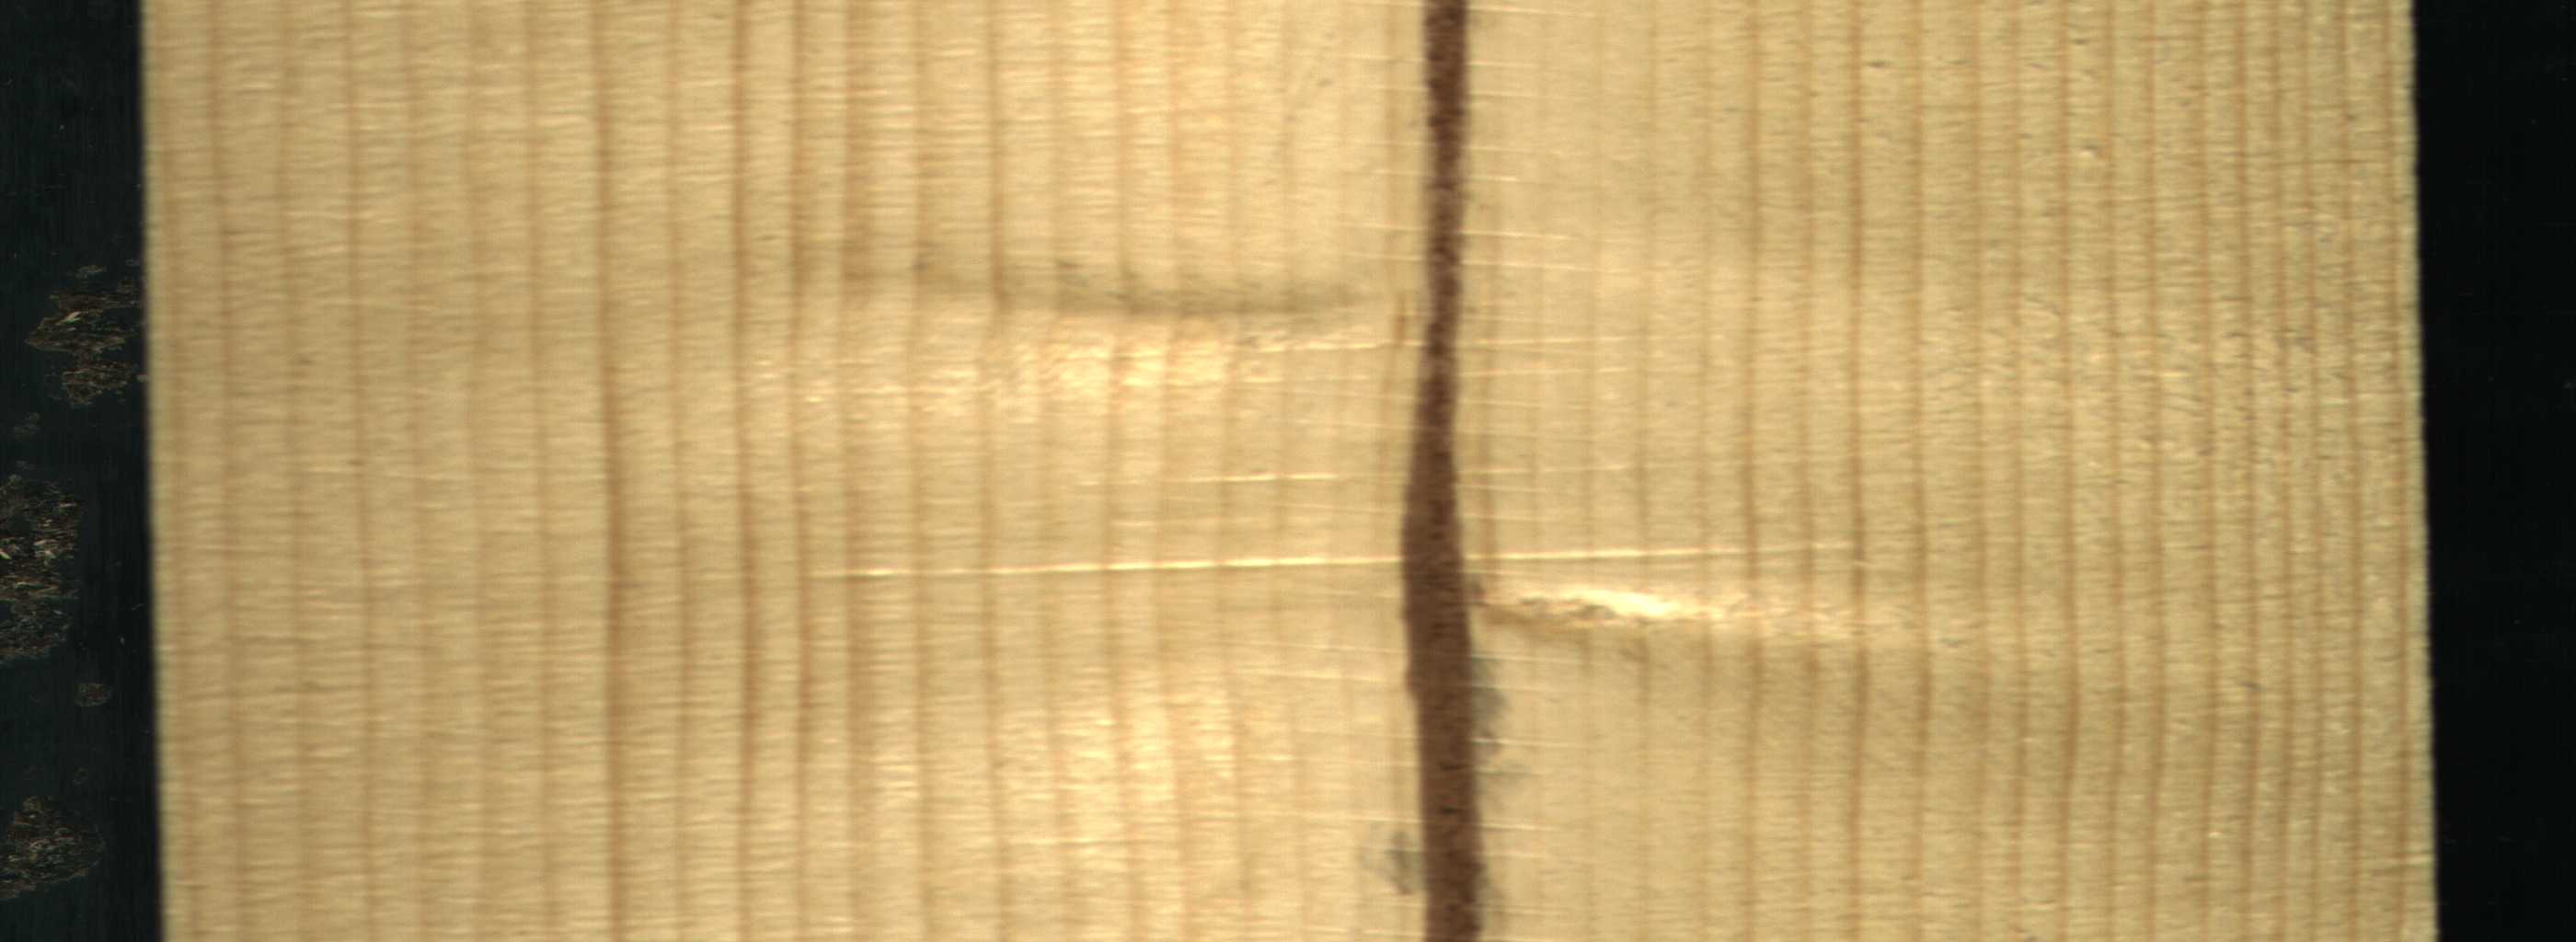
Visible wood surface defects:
Marrow